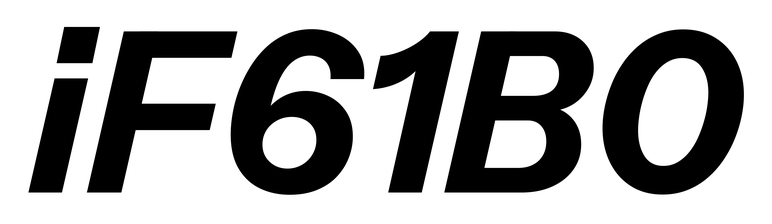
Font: InstrumentSans-Italic_Bold_Italic